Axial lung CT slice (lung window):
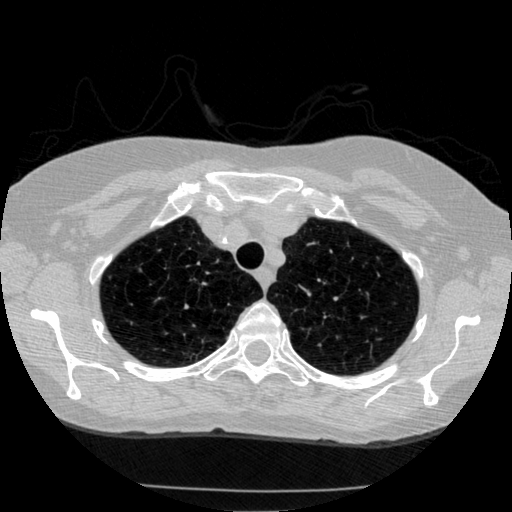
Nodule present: no